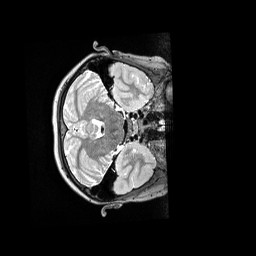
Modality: T2w
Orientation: axial
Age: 10
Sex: female
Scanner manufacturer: siemens
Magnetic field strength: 3 T
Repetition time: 3.2 s
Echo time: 0.564 s